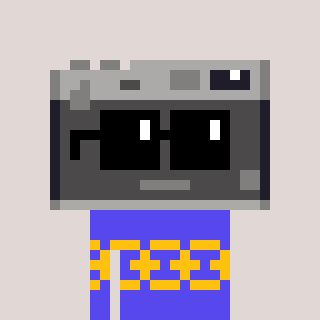
a pixel art character with square black sunglasses, a camera-shaped head and a computerblue-colored body on a warm background